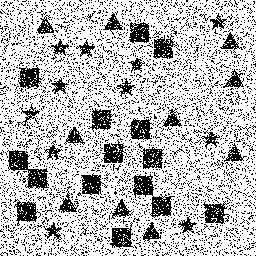
Squares: 15
Triangles: 10
Stars: 11
Total shapes: 36